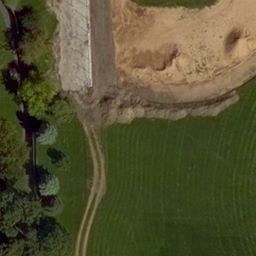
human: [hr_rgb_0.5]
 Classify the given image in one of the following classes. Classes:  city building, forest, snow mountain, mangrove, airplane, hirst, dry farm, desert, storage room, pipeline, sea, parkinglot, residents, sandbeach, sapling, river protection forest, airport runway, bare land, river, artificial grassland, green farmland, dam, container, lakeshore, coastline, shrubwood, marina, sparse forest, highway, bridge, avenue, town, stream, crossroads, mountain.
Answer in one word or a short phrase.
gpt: artificial grassland